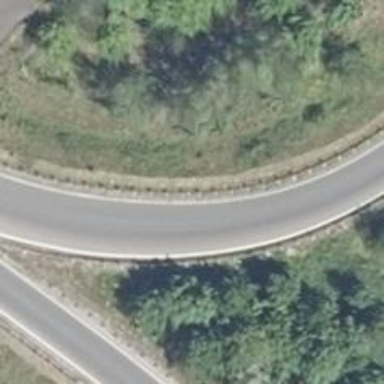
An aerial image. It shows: Motorway trunk link.